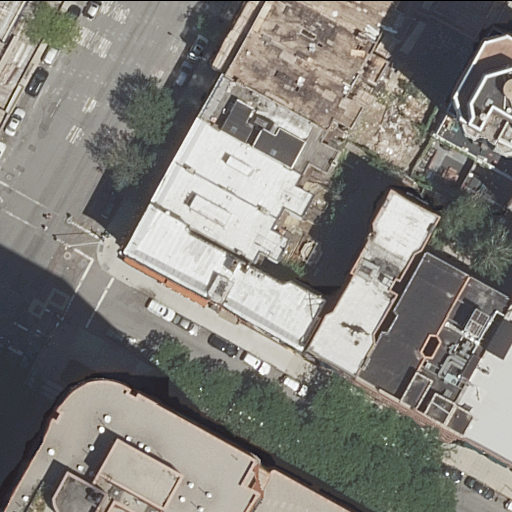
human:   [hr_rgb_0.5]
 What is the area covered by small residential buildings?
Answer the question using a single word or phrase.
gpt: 14m2

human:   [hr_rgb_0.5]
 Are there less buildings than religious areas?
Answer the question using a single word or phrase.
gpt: no

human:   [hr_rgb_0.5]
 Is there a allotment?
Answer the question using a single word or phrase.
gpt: no

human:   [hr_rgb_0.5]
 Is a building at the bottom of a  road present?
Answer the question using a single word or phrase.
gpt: yes

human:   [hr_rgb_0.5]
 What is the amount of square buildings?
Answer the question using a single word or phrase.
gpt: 0

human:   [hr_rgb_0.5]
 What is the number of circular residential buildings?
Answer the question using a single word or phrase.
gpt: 0

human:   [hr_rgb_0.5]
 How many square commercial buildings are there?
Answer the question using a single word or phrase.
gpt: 0

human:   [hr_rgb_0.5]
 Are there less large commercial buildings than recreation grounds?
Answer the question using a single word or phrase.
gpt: no

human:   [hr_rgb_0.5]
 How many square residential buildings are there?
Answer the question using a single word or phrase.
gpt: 0

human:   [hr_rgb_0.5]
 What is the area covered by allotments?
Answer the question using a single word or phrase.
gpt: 0m2

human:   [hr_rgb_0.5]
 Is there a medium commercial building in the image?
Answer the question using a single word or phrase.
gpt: no

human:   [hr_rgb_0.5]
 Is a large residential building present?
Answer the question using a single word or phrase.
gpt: yes

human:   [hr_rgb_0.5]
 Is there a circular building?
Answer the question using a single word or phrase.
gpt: no

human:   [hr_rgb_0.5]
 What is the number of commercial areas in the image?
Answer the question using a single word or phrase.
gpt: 0

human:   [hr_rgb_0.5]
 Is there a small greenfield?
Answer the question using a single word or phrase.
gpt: no

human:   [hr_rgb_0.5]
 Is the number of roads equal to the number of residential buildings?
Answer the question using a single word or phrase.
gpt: no

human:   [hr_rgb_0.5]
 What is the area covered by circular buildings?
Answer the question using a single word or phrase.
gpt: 0m2

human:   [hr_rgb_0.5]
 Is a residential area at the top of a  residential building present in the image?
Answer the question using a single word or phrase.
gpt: no

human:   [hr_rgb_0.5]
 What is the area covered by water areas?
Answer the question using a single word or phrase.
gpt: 0m2

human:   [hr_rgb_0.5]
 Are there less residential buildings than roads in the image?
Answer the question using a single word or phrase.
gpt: yes

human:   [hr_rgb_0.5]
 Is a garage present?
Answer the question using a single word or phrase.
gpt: no

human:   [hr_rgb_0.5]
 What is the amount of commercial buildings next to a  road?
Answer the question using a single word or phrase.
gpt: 0

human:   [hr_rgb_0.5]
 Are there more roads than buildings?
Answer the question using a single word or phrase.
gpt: yes

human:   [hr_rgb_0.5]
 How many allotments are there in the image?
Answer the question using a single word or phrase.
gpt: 0

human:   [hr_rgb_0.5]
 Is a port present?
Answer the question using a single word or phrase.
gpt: no

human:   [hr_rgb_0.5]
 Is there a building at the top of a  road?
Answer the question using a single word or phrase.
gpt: yes

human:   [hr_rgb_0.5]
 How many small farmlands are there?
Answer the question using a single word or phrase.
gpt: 0

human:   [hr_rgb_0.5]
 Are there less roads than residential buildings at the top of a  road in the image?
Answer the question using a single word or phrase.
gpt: no

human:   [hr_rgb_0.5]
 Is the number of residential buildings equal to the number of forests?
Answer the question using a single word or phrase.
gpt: no

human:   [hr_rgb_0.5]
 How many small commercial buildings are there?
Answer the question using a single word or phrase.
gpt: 0

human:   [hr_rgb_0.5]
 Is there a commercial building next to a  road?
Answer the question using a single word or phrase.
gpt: no

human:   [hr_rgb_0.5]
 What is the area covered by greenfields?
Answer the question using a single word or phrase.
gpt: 0m2

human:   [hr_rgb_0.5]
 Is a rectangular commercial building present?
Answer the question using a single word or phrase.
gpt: no

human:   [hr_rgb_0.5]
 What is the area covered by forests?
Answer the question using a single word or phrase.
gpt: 0m2

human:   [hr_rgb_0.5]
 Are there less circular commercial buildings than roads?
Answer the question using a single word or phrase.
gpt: yes

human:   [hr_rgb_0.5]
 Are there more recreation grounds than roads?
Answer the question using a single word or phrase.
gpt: no